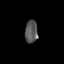
Tissue: lung
Cell type: Epithelial cells
Senescence score: 0.174
Nuclear area (px): 286
Mean DAPI intensity: 87.332